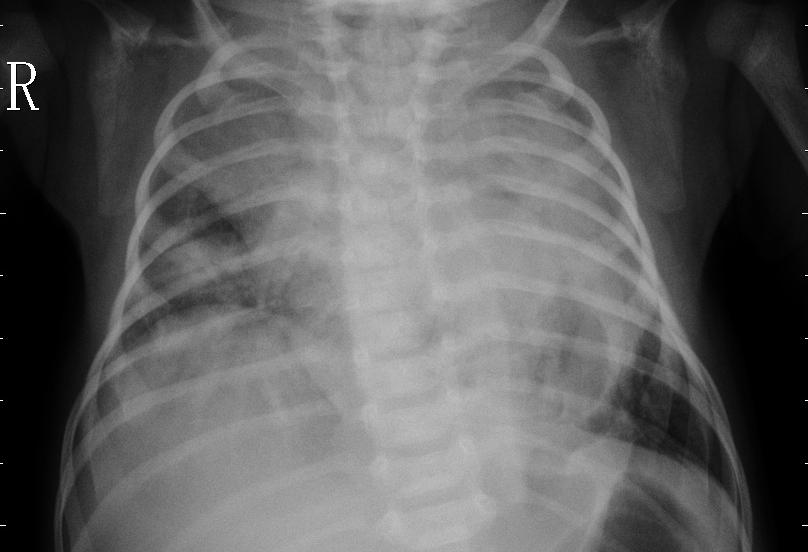
Diagnosis: PNEUMONIA